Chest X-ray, AP view. Patient: 62 years old, sex F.
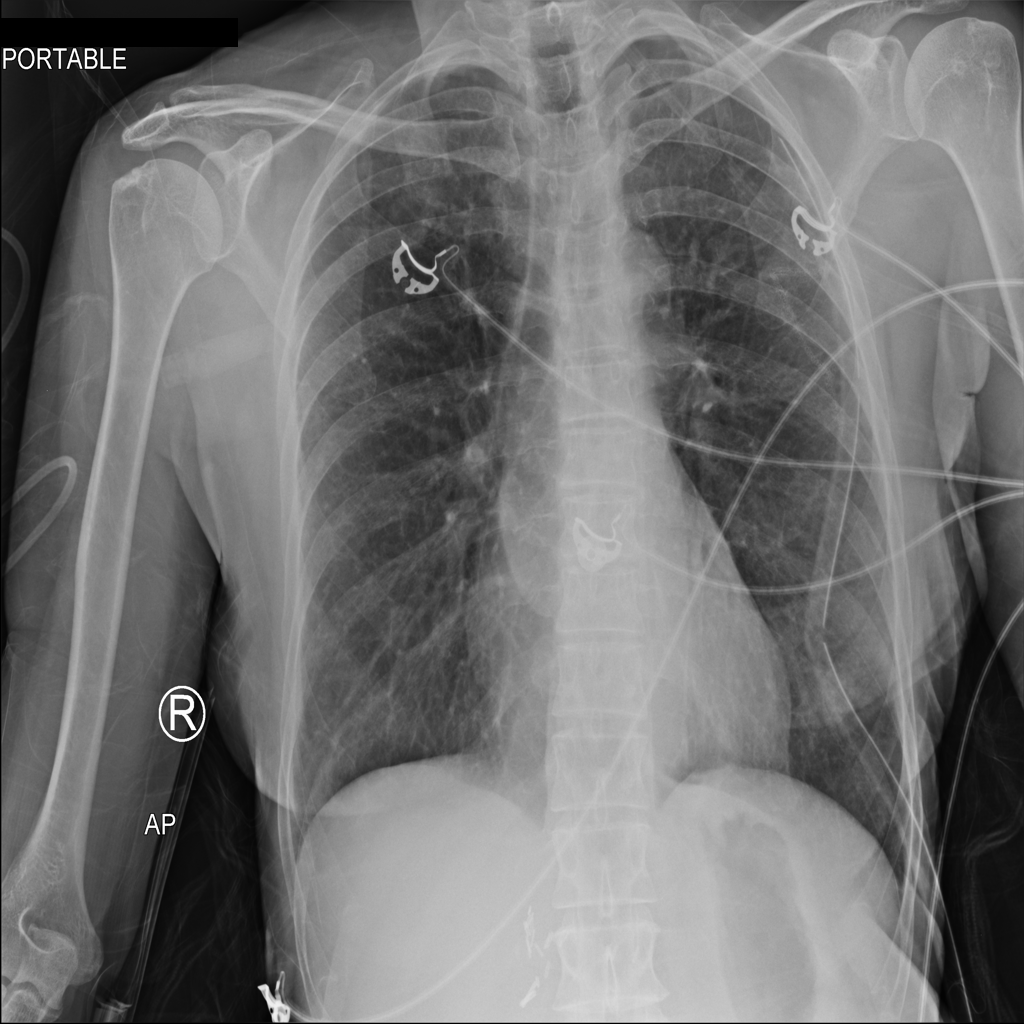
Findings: No Finding